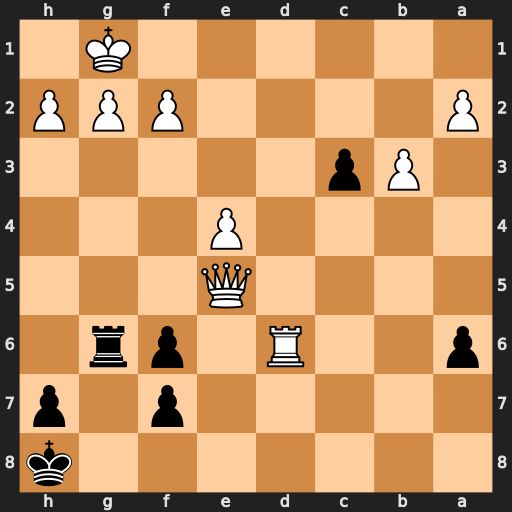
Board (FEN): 7k/5p1p/p2R1pr1/4Q3/4P3/1Pp5/P4PPP/6K1
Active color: b
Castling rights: -
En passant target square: -
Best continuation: fxe5 Rd8+ Rg8